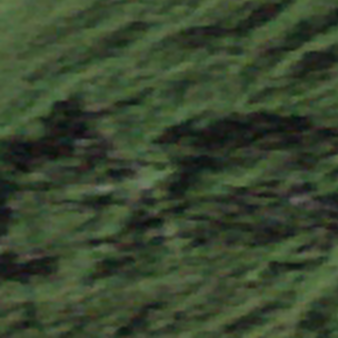
Label: other